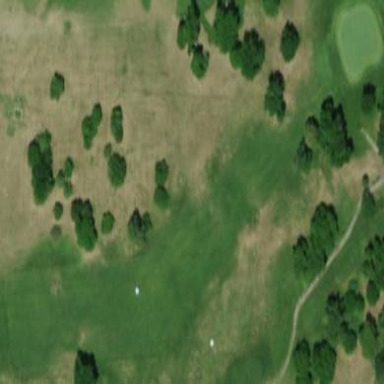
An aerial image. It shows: Grassy area designated as golf fairway.